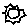
Label: sun